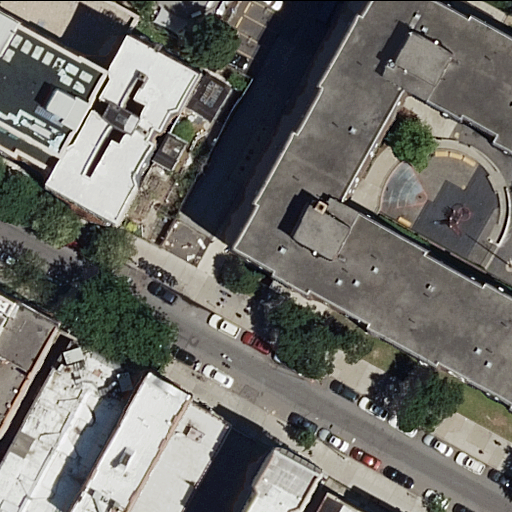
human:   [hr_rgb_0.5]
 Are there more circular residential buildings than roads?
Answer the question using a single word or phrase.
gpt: no

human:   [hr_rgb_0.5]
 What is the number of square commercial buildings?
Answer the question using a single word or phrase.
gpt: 0

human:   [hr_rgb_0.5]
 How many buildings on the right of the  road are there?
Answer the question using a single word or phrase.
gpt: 2

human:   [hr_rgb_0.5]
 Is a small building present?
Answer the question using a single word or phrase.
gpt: yes

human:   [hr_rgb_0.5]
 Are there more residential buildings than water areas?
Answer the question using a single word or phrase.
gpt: yes

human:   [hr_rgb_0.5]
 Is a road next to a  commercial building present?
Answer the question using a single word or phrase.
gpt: no

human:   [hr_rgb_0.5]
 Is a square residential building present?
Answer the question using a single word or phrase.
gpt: no

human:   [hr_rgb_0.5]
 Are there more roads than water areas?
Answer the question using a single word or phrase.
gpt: yes

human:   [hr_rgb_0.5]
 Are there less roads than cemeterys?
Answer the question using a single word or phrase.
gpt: no

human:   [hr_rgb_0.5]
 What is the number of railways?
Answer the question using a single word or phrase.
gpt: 0

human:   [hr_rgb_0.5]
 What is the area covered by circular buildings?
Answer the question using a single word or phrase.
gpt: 0m2

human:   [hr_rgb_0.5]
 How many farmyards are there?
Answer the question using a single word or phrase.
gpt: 0

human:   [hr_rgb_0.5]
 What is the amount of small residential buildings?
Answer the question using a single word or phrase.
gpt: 2

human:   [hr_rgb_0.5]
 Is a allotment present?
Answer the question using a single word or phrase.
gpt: no

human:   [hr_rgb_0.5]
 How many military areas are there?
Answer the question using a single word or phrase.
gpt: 0

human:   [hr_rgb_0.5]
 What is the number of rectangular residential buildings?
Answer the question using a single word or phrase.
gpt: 4

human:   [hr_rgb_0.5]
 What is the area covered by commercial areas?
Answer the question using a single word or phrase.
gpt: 0m2

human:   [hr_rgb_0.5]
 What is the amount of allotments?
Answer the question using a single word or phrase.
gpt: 0

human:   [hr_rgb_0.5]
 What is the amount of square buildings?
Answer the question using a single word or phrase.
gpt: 0

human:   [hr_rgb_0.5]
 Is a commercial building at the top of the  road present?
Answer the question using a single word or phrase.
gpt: no

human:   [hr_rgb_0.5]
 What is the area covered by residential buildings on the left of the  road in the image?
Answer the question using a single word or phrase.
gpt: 1477m2

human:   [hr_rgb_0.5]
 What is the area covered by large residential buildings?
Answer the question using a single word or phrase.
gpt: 822m2

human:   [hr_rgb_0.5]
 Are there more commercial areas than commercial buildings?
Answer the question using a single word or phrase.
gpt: no

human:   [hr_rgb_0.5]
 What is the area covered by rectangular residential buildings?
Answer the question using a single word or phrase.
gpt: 640m2

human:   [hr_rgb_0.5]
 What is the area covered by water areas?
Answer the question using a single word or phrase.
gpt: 0m2

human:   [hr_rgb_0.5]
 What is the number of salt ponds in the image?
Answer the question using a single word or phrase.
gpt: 0

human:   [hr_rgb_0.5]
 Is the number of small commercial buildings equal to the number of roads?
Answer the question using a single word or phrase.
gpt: no

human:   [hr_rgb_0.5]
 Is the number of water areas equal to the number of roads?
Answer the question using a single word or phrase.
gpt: no

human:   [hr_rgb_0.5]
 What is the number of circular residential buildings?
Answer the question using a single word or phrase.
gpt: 0

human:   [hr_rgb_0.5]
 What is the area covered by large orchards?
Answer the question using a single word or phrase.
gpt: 0m2

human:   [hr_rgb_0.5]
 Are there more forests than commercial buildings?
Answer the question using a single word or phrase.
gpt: no

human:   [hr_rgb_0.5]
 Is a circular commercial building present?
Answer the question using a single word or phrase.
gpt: no

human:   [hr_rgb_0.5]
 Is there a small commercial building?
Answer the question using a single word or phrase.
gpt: no

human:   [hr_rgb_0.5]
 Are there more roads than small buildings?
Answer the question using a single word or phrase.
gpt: no

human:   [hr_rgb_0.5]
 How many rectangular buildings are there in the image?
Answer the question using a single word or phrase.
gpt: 4

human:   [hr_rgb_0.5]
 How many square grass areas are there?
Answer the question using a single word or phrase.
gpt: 0